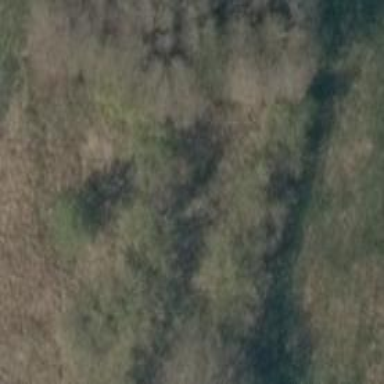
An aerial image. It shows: Patch of scrub vegetation.